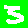
Digit: 3